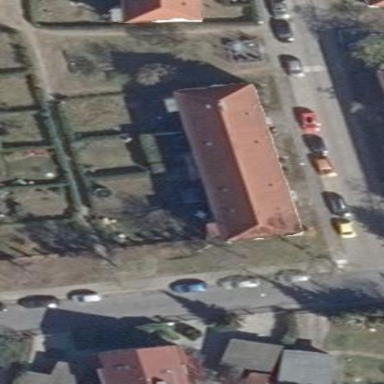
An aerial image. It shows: Hipped-roof building with apartments.